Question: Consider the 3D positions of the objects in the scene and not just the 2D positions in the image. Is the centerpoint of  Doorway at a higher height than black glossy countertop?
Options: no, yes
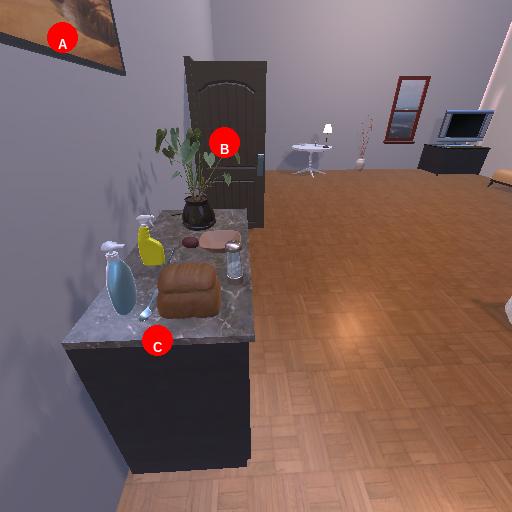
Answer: no